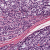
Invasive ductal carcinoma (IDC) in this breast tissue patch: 1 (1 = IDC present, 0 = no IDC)